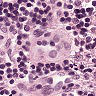
Metastatic tissue present: no